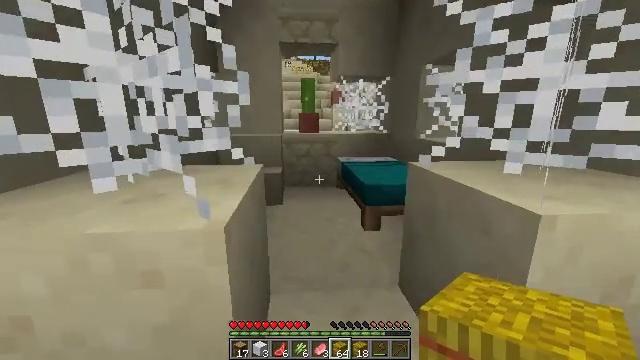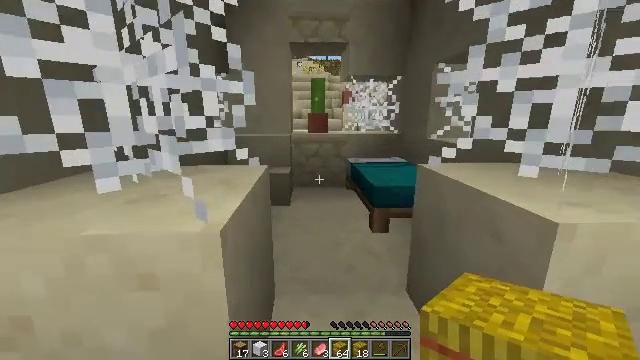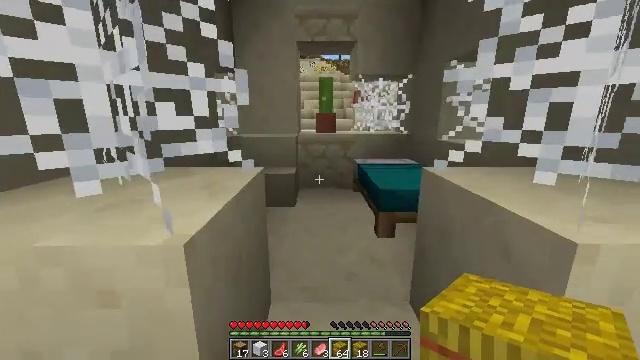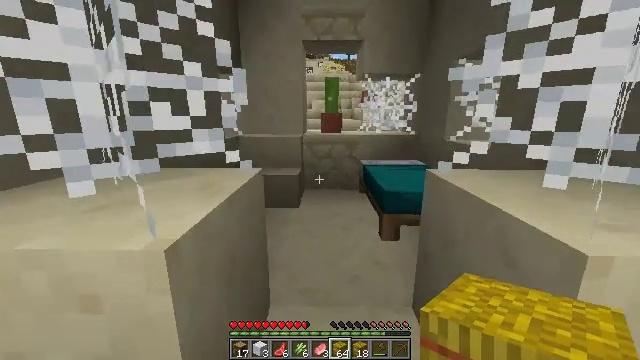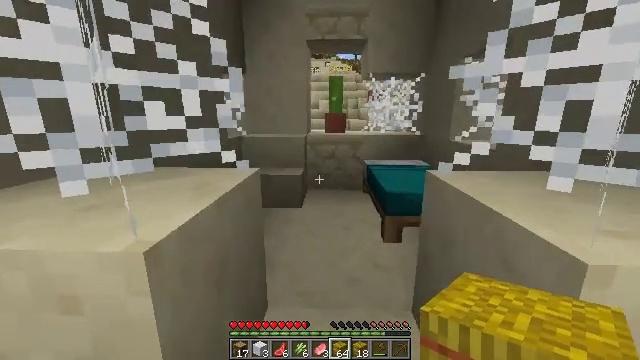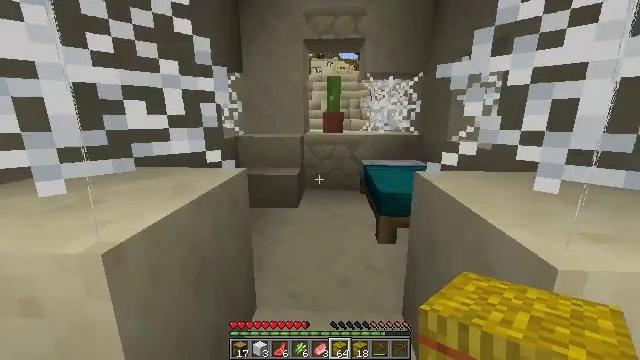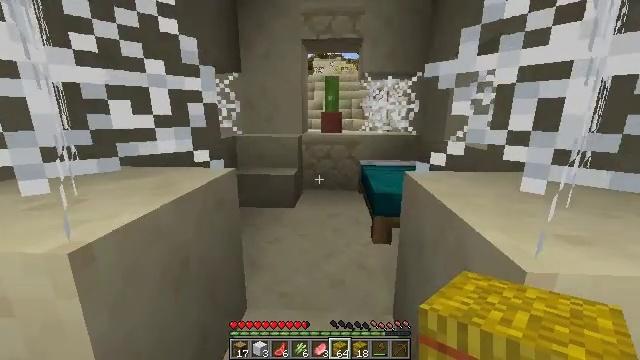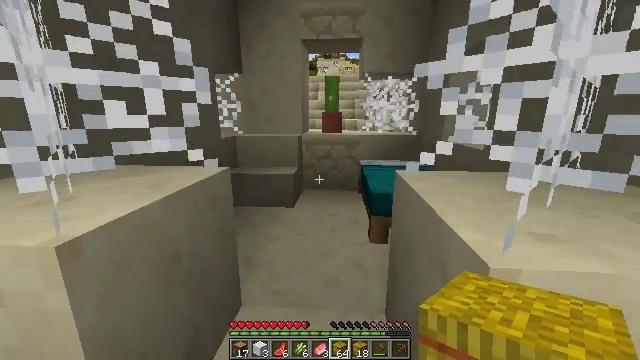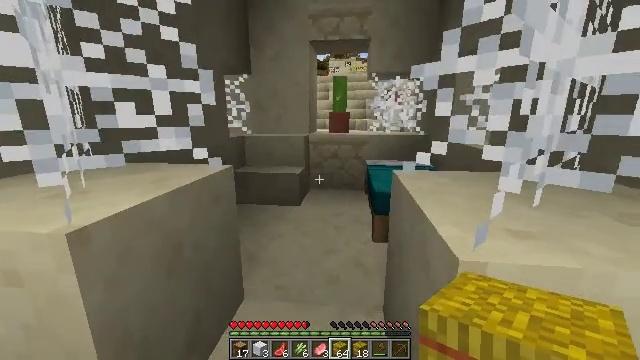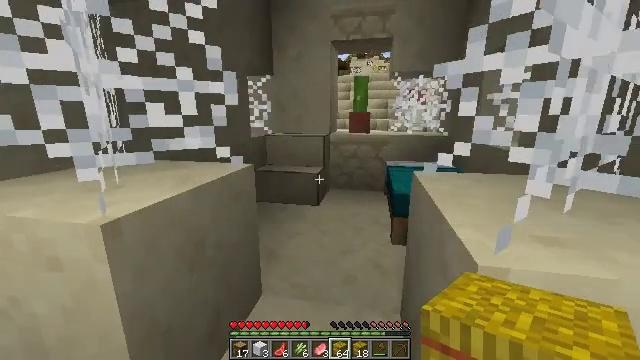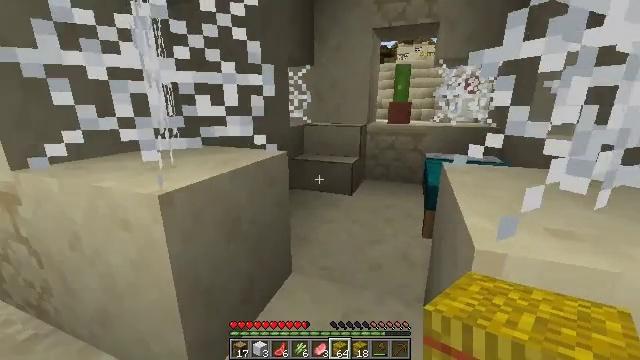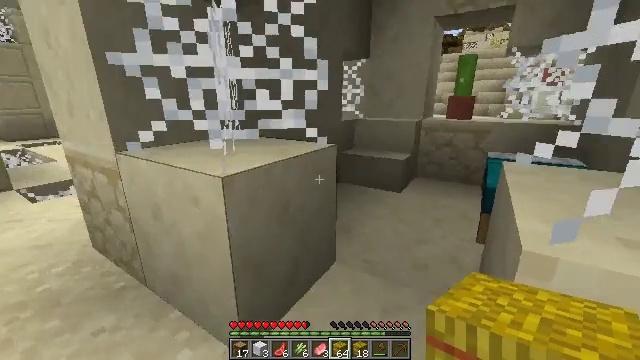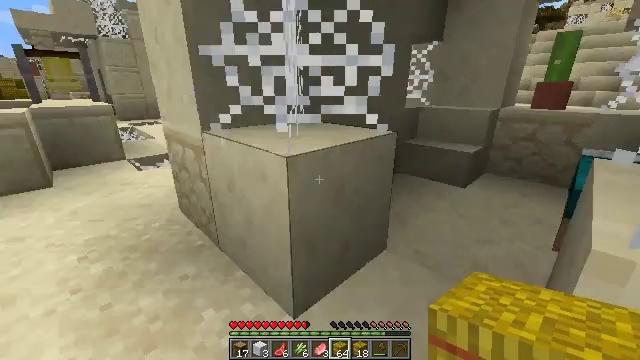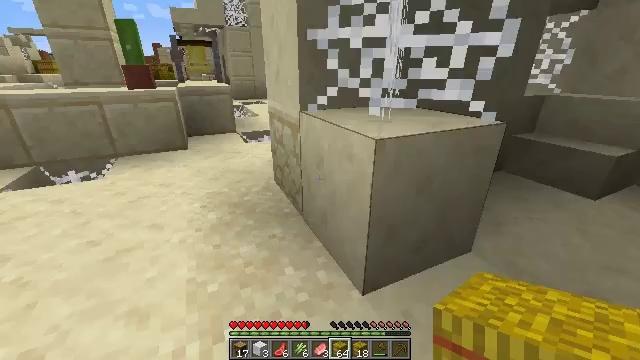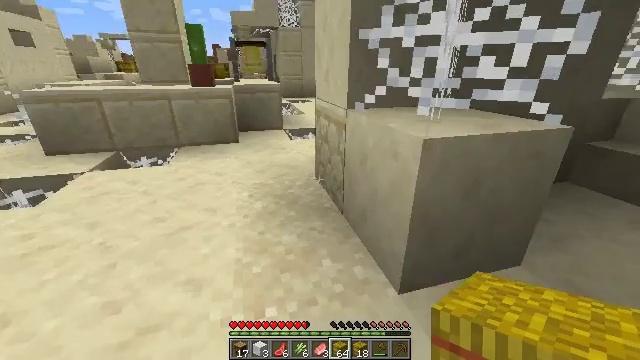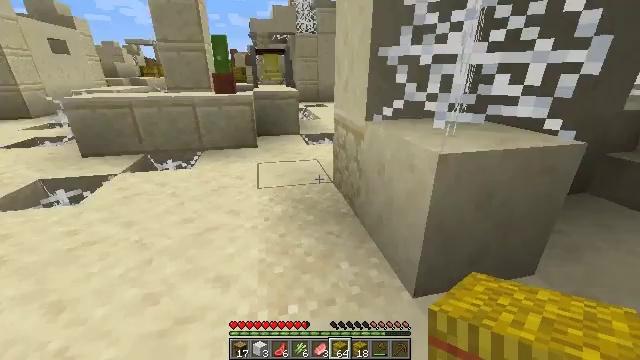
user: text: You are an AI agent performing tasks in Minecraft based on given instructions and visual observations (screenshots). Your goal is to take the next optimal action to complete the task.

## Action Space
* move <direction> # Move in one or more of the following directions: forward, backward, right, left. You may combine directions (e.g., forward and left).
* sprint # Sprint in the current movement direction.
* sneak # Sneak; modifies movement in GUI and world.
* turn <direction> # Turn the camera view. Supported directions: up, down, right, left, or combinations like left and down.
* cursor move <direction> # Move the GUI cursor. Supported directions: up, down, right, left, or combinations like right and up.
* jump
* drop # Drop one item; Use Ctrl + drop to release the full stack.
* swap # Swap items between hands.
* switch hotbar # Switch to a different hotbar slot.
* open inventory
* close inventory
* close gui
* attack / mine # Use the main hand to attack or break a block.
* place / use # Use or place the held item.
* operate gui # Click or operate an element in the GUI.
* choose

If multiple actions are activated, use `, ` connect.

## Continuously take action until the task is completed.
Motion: motion action
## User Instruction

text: Remove the potted cactus from its pot.
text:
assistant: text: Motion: move forward and move right, sneak, turn left
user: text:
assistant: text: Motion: move forward and move right, sneak, turn left
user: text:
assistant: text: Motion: move right, sneak, turn left
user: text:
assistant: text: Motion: move right, sneak, turn left
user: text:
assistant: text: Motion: move right, sneak
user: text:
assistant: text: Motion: move right, sneak
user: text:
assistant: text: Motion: move back and move right, sneak
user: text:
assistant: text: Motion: move back and move right, sneak, turn left
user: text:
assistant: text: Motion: move back and move right, sneak, turn left
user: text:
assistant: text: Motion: move back, sneak, turn left and down
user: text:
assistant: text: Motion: move back, sneak, turn left and down
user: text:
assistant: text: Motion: move back, sneak, turn left and down
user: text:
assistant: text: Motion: move back, sneak, turn left and down
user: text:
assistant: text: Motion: move back, turn left
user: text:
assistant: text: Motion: move back and move left, turn left
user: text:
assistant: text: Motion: move left, turn left
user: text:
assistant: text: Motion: move left, turn left
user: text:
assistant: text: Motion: move forward and move left
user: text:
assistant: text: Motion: move forward and move left
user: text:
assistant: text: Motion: move forward
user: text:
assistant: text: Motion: move forward
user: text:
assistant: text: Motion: move forward
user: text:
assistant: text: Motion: move forward
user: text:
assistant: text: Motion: move forward
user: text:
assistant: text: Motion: move forward
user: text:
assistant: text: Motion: move forward
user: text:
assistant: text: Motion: move forward
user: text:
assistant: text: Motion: move forward
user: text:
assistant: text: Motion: move forward
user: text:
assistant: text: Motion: move forward, turn left and up